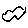
Label: cloud